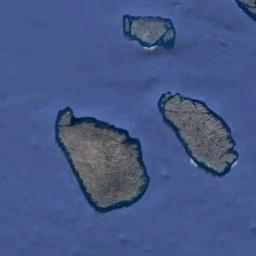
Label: island